Question: I have to disable the dates between today's date to selected(set) date.
Here is my code
'''
$(function () {
$("#departure").datepicker({
dateFormat: "dd/mm/yy",
changeMonth: true,
changeYear: true,
maxDate: "+5",
minDate: -0
});
$("#departure").datepicker("setDate", "5");
});
<input id="departure" />
'''
here is my screenshot:-

Now I want to diable date 5 6 7 means 3 days after today.
please help me.....
Hello I got my answer perfectly,
But one issue came
if in 5 days,if there is weekends it should be skip so what to do for that any body knows
suppose today is 11-6-2013 then 15 and 16 should be skip and 19th date would come.
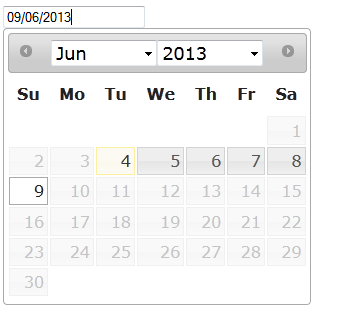
Answer: This is my answer Today is 11-6-2013
'''
$("#departure").datepicker({
dateFormat: "dd/mm/yy",
changeMonth: true,
changeYear: true,
maxDate: "+1y",
minDate: +4,
});
$("#departure").datepicker("setDate", "5");
<input id="departure" />
'''